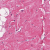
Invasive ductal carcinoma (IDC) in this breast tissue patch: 0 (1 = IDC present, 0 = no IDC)